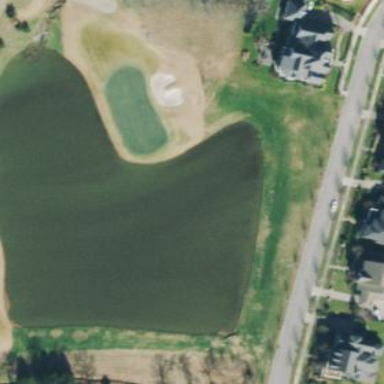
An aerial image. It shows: Rough area in golf course.